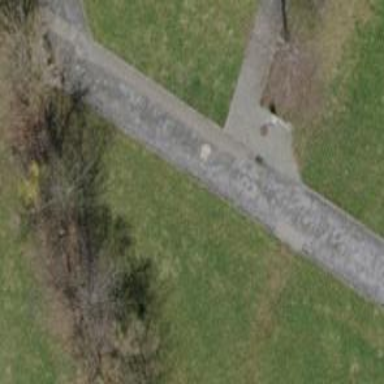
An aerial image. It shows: Footway along the road.